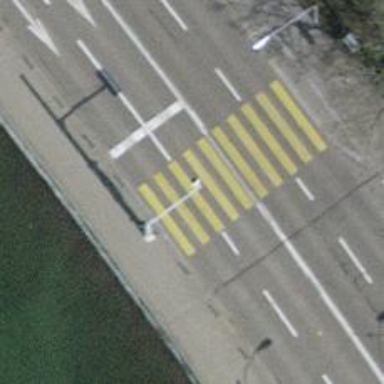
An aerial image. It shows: Zebra crossing with traffic signals. The crossing is marked by traffic lights.